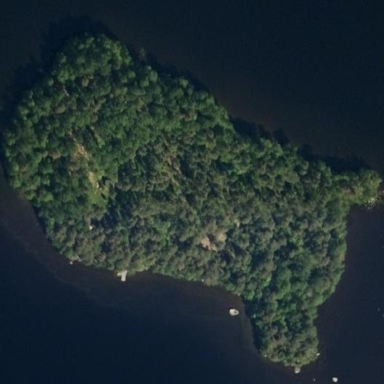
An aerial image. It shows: Islet.